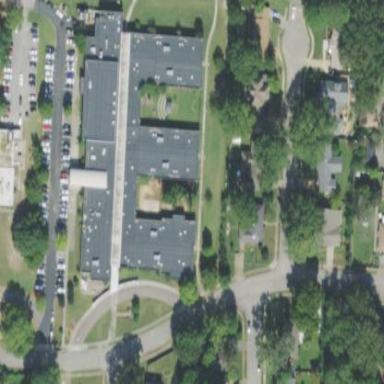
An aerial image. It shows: School building.